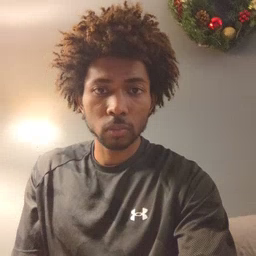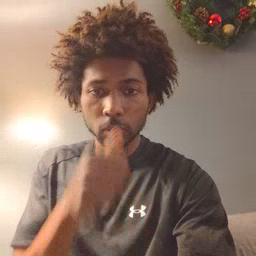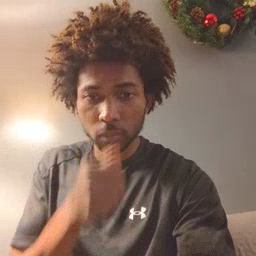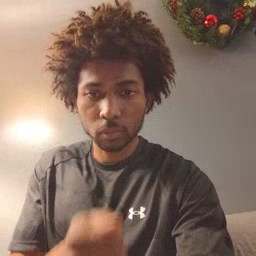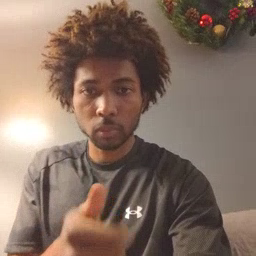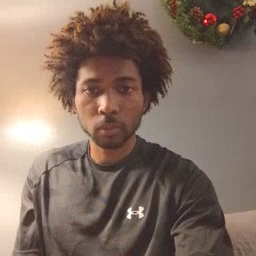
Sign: hide